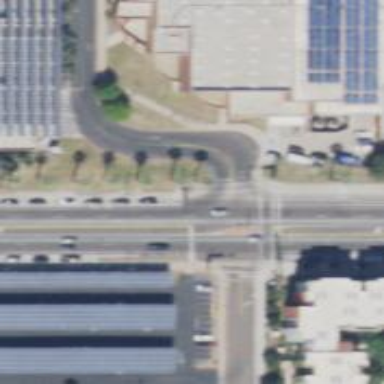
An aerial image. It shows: Solid stop line on the road.